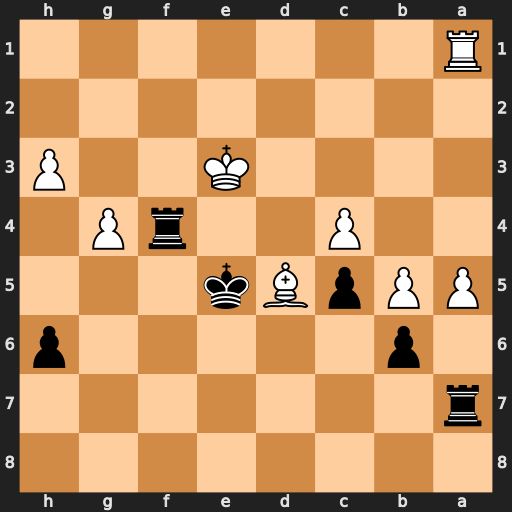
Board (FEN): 8/r7/1p5p/PPpBk3/2P2rP1/4K2P/8/R7
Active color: b
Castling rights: -
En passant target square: -
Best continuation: Rxa5 Rxa5 bxa5